Interaction volume radius: 5 \u00c5
Interaction volume height: 30 \u00c5
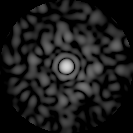
Disorder parameter: 0.8374